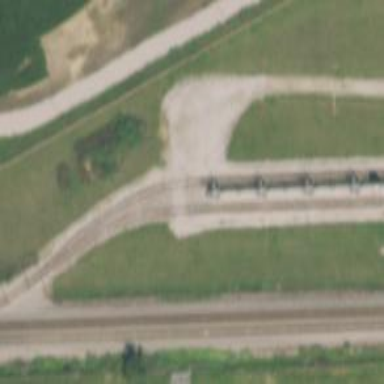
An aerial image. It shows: Rail spur service.